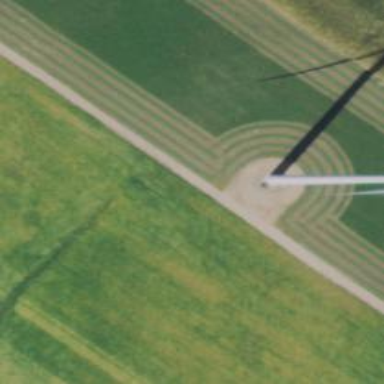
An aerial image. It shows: Wind generator powered by horizontal axis wind turbine.